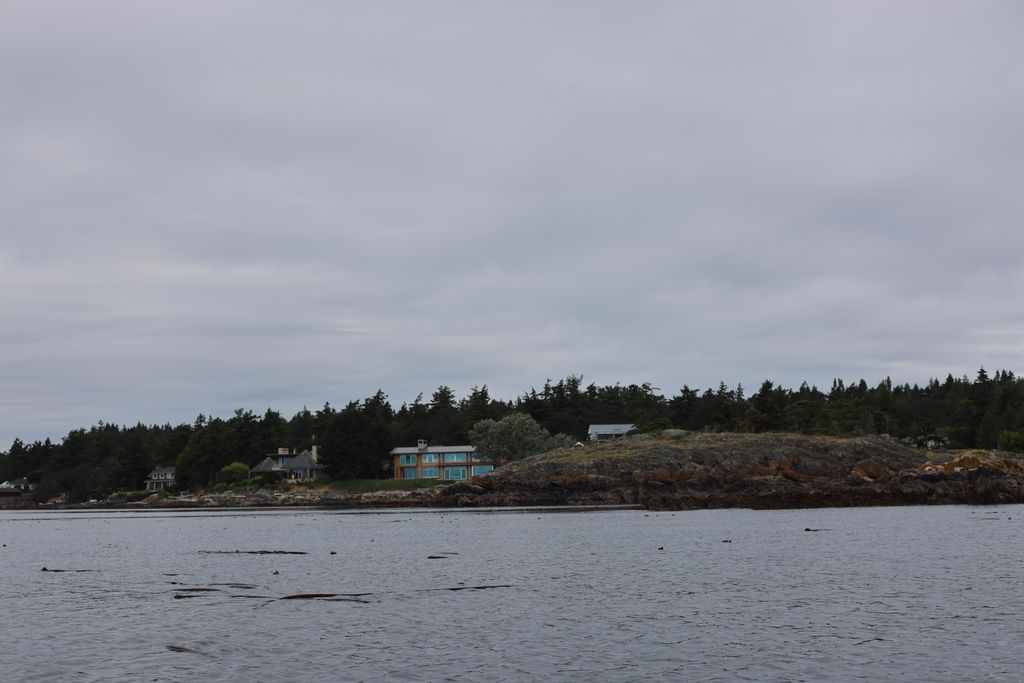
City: victoria